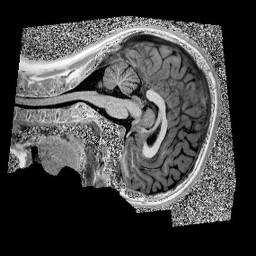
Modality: UNIT1
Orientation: sagittal
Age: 13
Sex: female
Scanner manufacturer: siemens
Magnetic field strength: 3 T
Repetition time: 4 s
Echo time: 0.00299 s